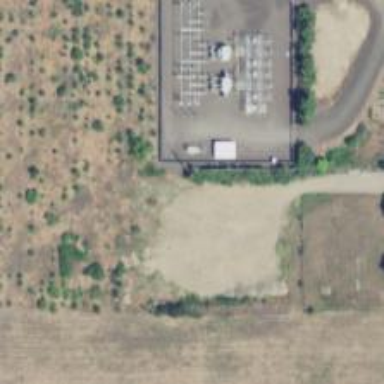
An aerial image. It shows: There is distribution substation enclosed by fence.